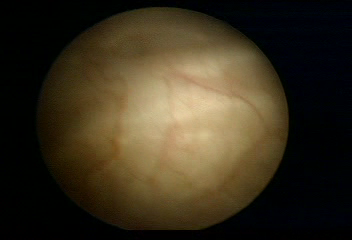
Modality: WLC
Class: Normal mucosa
Bladder cancer association: No